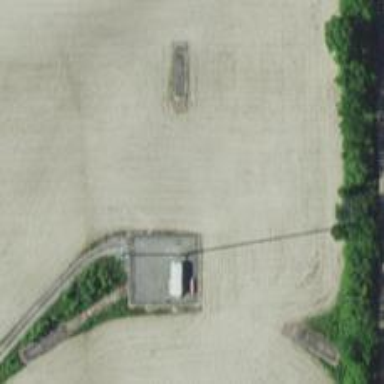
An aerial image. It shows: Communications tower.